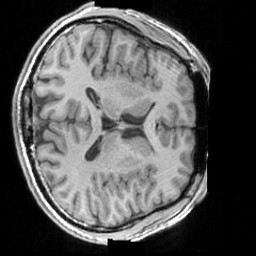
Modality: T1w
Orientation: axial
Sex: male
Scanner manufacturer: siemens
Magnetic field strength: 3 T
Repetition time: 1.63 s
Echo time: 0.00311 s